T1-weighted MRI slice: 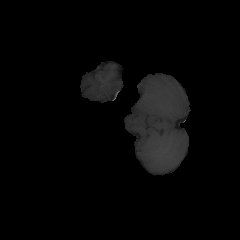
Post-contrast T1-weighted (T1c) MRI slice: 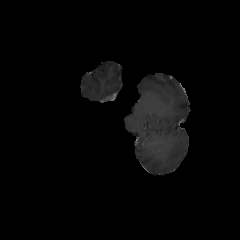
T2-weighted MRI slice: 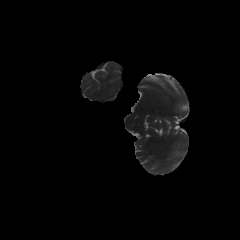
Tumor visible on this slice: no